Question: as you can see, the pivot is outside my mesh. I want to use the pivot for rotating around, for that I need to set the pivot to the real "rotating point". I know that there's the SetPivot script, but it only works with pivots inside meshes.
This mesh is part of an object which contains several meshes, I created it with Wings3d. The problem appears with .obj and .3ds as file extension.

1.How can I fix this?
2.Is there a possibility to define a second pivot which can be used in scripts to "rotate around"(maybe a vector3 which can be set in "Designer")?
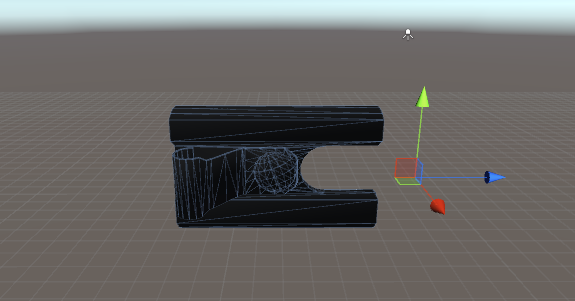
Answer: I found a youtube vide which might help. I don't know whether it will help though.
Does <URL> help?